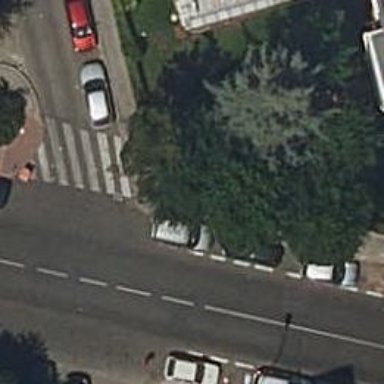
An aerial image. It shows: Bollard.